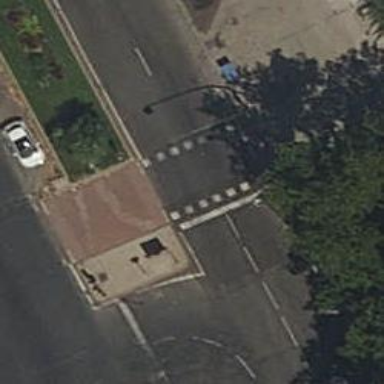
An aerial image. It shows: Road with traffic signals at the crossing.